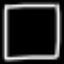
Label: square